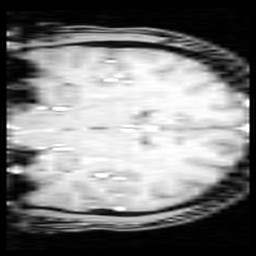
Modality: inplaneT1
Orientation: coronal
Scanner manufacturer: ge
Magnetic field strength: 3 T
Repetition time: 0.25 s
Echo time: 0.0036 s